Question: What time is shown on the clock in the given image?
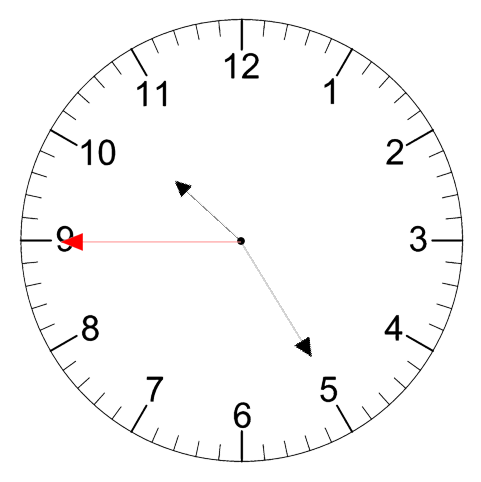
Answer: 10:24:45